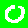
Digit: 0